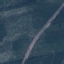
Land use / land cover: Highway